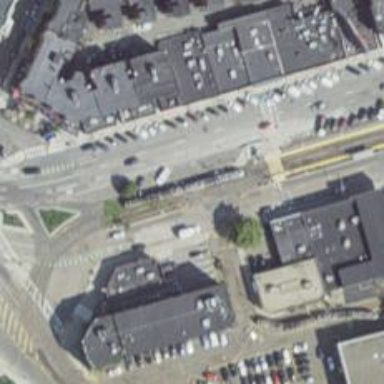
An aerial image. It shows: Railway crossing.